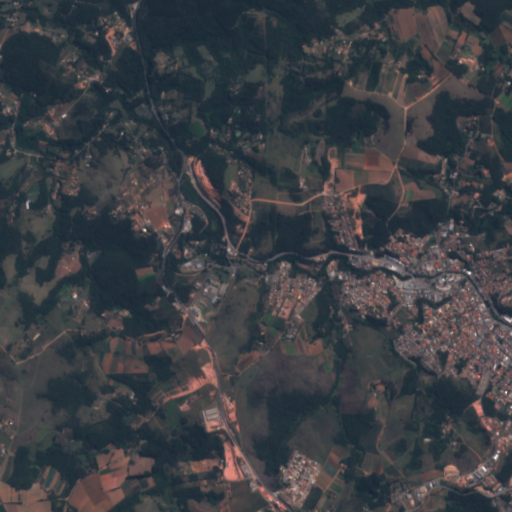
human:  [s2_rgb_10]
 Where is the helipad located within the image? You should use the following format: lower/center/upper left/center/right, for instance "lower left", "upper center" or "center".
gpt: The helipad is located in the center right of the image.
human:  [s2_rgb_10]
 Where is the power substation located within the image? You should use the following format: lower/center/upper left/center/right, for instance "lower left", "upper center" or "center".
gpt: The power substation is located in the center of the image.
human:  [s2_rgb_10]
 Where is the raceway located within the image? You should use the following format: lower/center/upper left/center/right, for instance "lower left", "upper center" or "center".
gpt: The raceway is located in the center of the image.
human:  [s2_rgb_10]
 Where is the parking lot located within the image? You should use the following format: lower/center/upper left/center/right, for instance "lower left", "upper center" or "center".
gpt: There is no parking lot in the image.